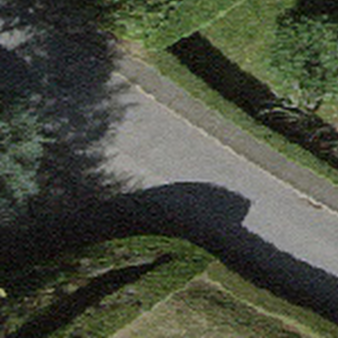
Label: other